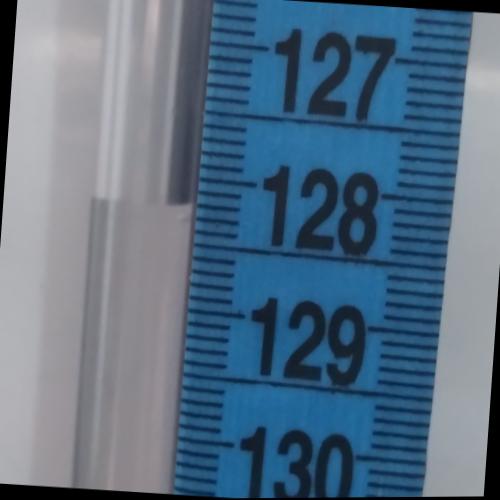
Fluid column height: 128.2 cm